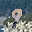
Label: 9